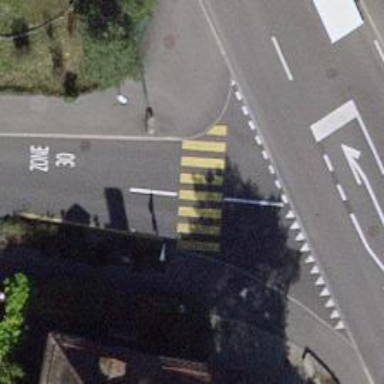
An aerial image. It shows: Uncontrolled zebra crossing on the road.